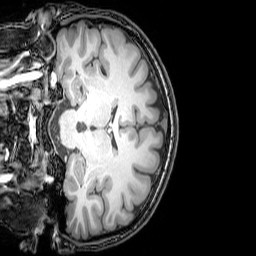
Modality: T1w
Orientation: coronal
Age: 26
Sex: male
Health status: healthy
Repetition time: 0.081 s
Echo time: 0.037 s